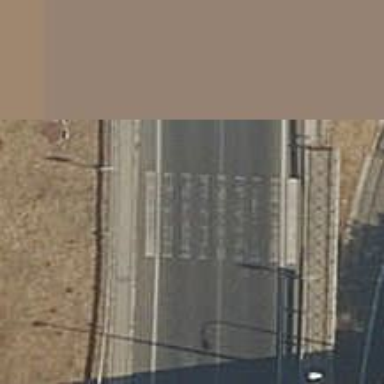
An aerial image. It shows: Uncontrolled road crossing.